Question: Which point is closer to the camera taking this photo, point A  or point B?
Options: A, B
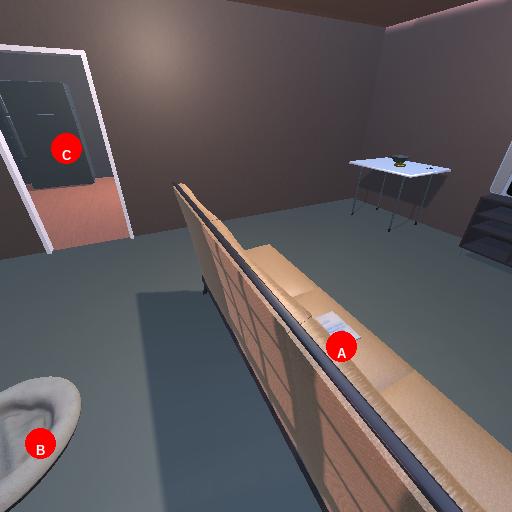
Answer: A